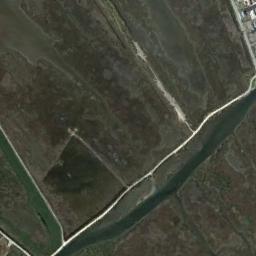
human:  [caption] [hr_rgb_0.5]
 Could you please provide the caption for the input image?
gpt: The wetland consists of dry and green plants and water .

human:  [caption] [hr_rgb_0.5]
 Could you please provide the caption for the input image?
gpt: There are two winding paths in this wetland  , and the water is dark green .

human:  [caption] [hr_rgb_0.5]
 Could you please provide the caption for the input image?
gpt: There are many roads on the wetlands .

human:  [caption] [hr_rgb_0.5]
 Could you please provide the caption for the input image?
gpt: There are a few trickles in the brown bare land in a wetland  , and there are sparse green plants on the bare land .

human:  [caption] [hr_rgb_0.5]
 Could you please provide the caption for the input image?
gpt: A straight road goes across the wetland .